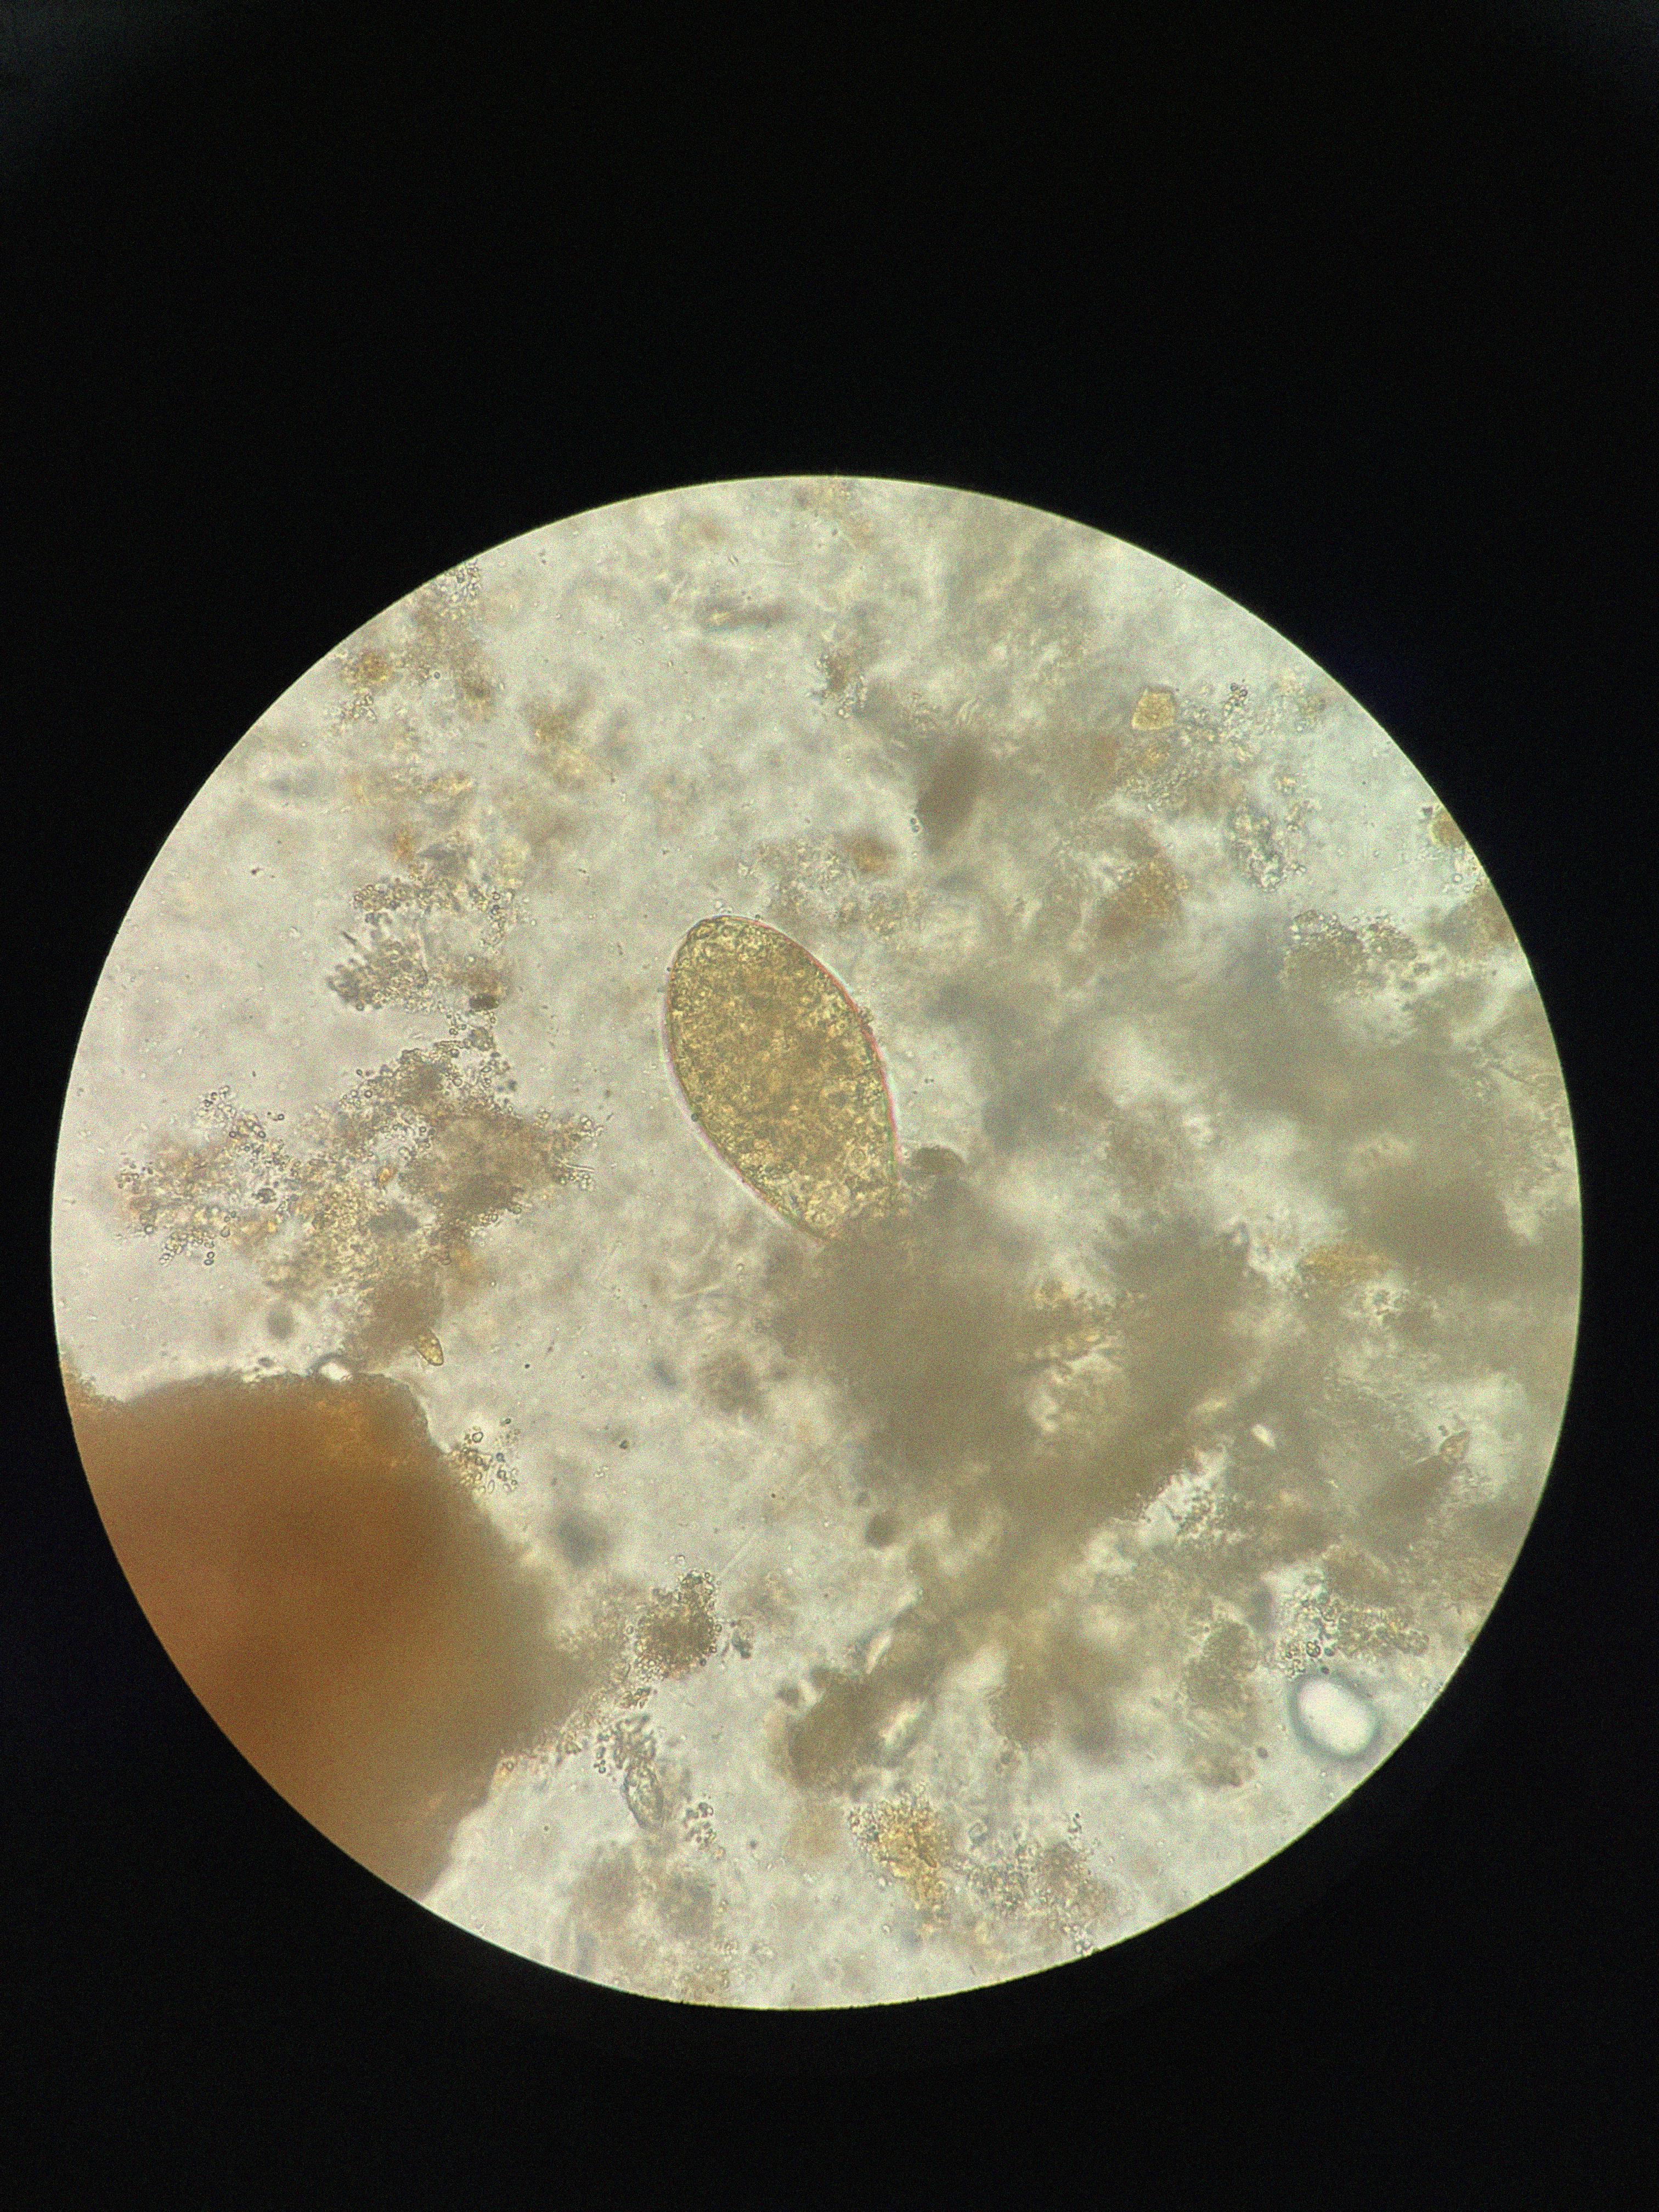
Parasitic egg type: Fasciolopsis buski